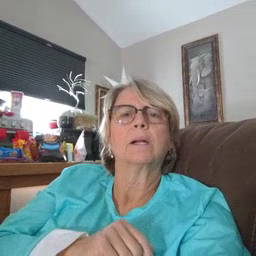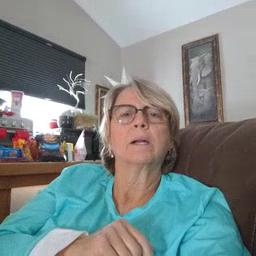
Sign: bed